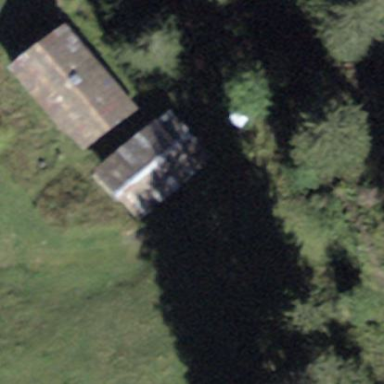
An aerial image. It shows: Cabin is depicted in the image.